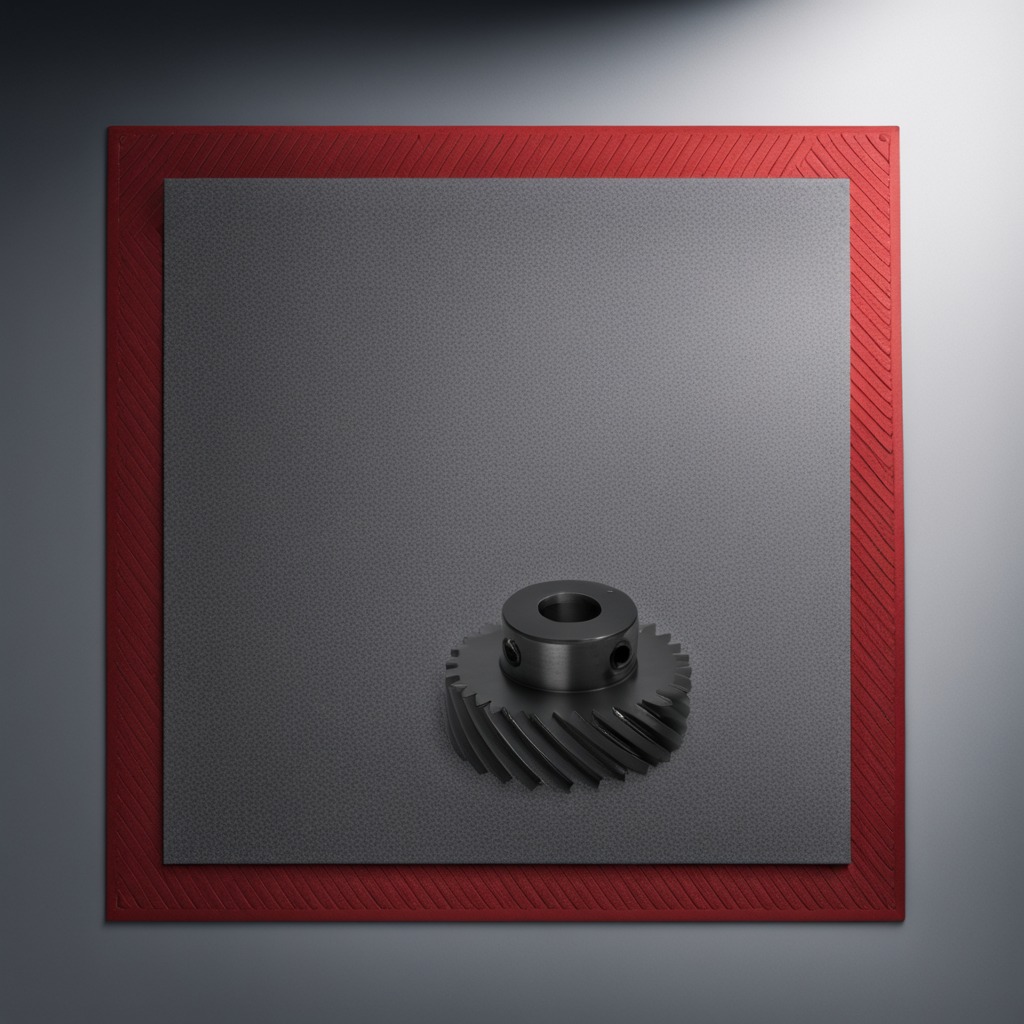
A steel gear with teeth is lying on the granite tabletop beneath the red rubber mat.